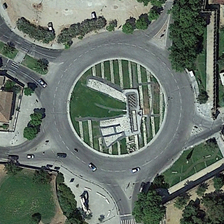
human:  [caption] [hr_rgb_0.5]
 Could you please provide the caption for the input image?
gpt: several buildings and some green trees are around a circle square .

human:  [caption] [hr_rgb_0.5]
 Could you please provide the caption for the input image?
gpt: several buildings and some green trees are around a circle square .

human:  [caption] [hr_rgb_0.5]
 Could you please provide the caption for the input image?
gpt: several buildings and some green trees are around a circle square .

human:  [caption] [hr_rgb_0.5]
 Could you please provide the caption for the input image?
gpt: several buildings and some green trees are around a circle square .

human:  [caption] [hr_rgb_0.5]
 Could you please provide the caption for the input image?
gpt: several buildings and some green trees are around a circle square .